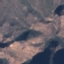
Label: HerbaceousVegetation